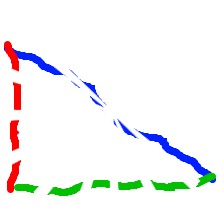
Shape: triangle